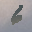
Label: 6